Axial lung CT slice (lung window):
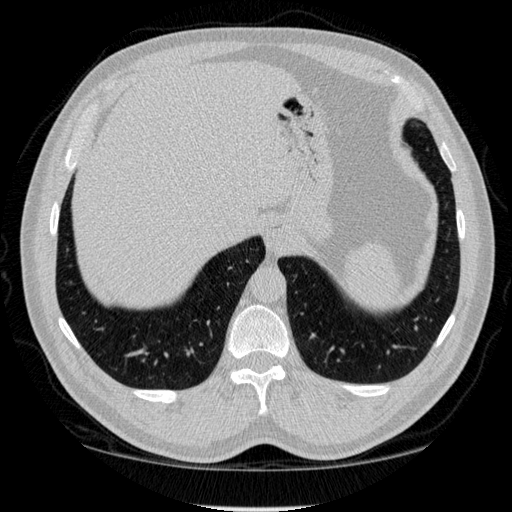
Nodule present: no